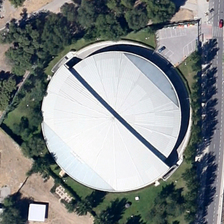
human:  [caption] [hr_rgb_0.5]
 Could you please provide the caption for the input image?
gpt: the center is surrounded by dark green trees .

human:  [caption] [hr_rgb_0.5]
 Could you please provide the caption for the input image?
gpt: a white circle center building is surrounded by some green trees .

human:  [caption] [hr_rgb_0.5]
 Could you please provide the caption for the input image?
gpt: a white circle center building is surrounded by some green trees .

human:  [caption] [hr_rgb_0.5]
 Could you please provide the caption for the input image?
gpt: a basketball court is next to the center .

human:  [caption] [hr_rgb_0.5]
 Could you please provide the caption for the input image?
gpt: the center is surrounded by dark green trees .